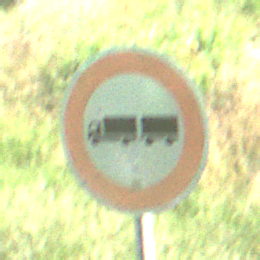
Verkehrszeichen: VerbotLastkraftwagenMitAnhaenger
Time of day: MorningAfternoon
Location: Outdoor (Nature)
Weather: Clear
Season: NotSpecified
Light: Natural